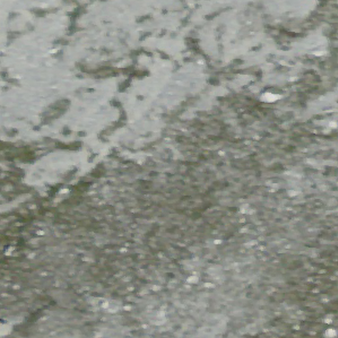
Label: other